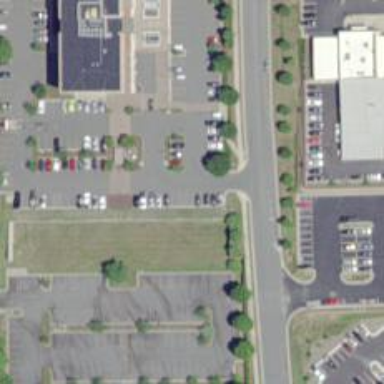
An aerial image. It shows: Parking space.